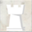
Piece: wR